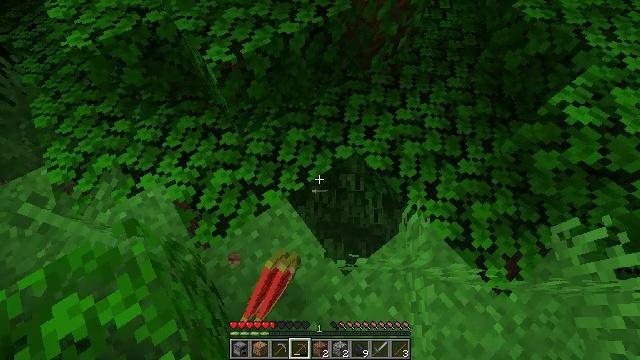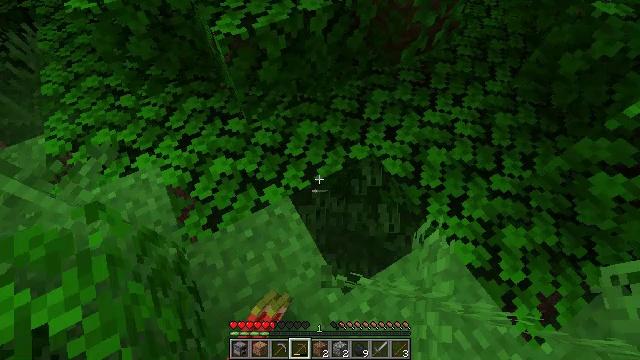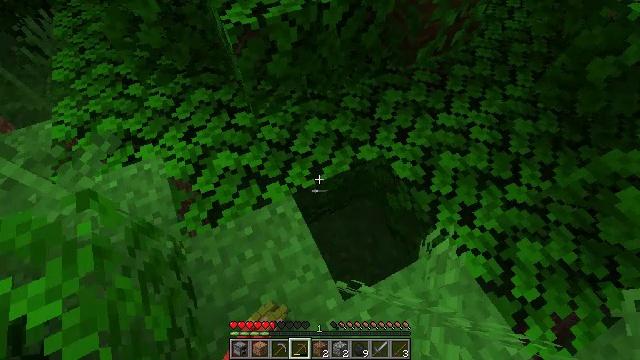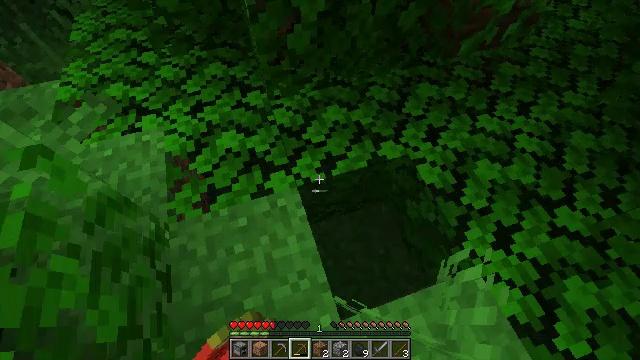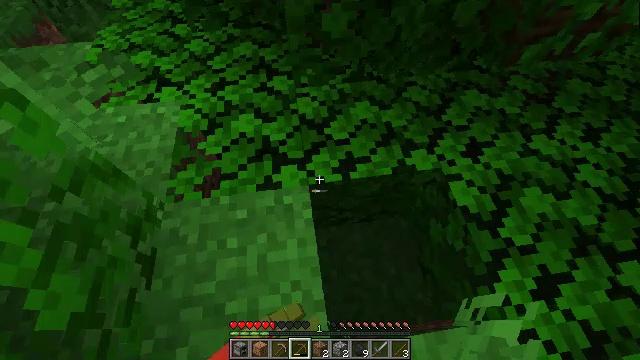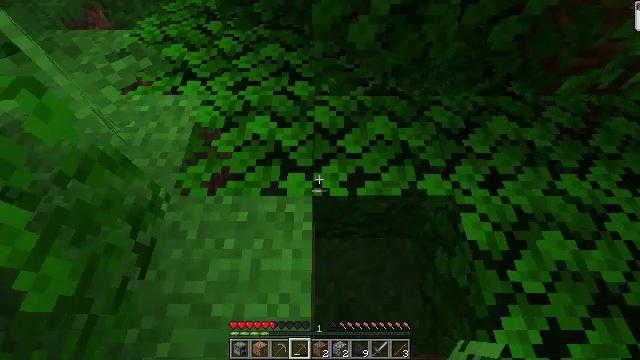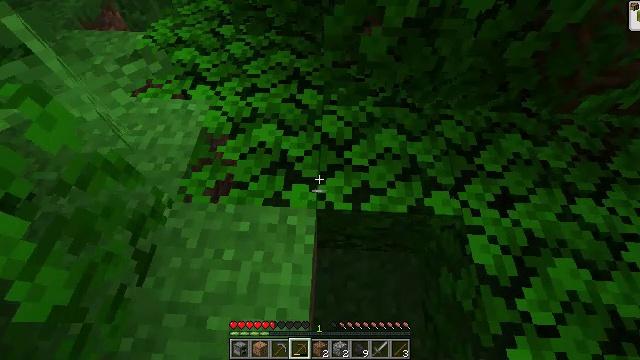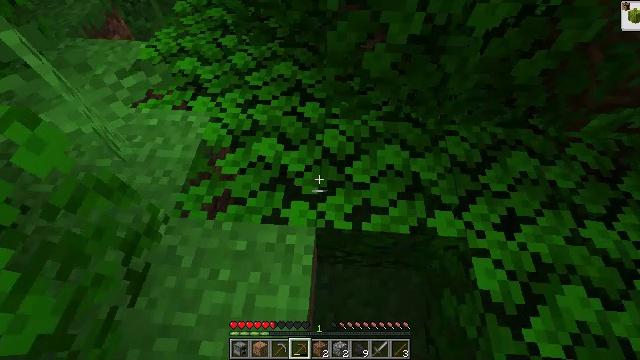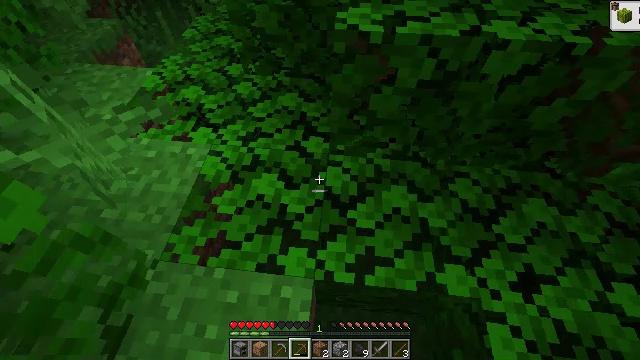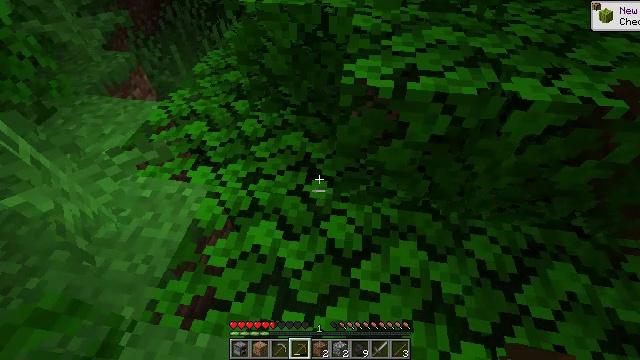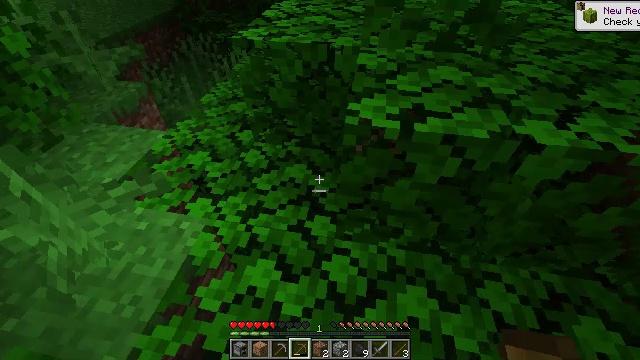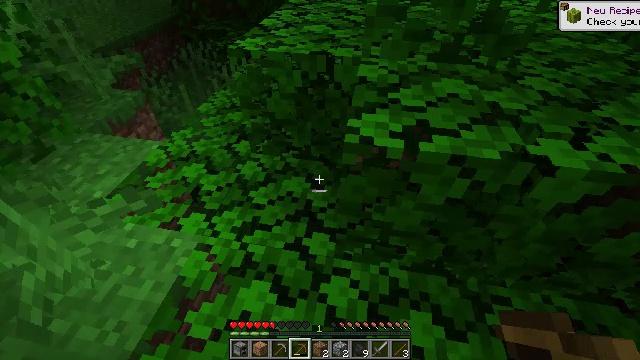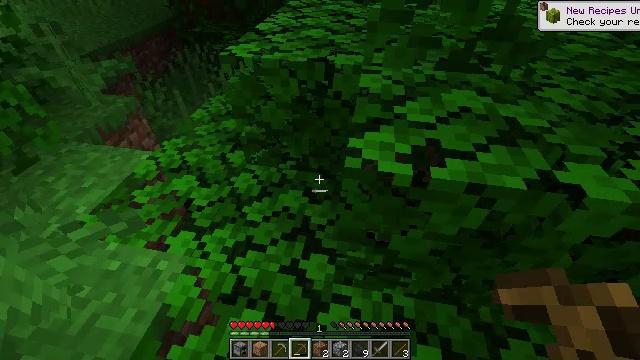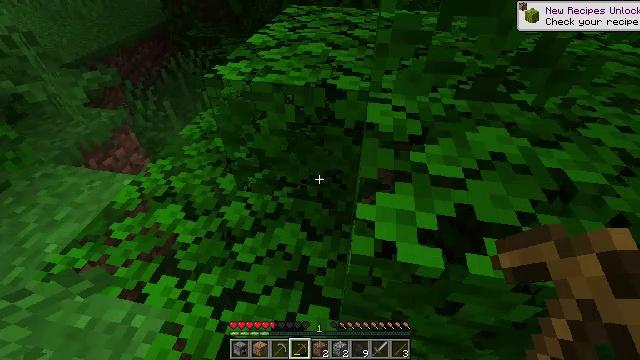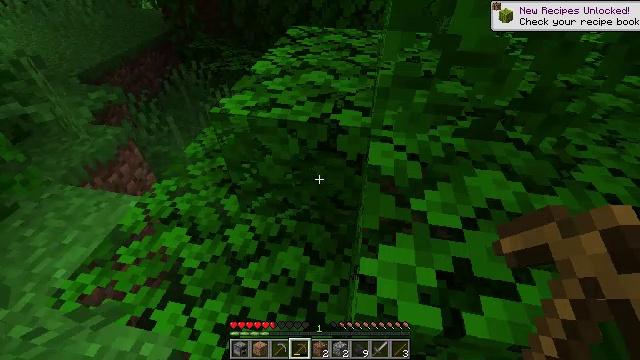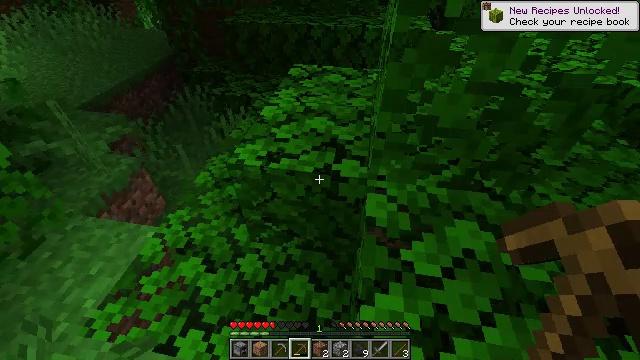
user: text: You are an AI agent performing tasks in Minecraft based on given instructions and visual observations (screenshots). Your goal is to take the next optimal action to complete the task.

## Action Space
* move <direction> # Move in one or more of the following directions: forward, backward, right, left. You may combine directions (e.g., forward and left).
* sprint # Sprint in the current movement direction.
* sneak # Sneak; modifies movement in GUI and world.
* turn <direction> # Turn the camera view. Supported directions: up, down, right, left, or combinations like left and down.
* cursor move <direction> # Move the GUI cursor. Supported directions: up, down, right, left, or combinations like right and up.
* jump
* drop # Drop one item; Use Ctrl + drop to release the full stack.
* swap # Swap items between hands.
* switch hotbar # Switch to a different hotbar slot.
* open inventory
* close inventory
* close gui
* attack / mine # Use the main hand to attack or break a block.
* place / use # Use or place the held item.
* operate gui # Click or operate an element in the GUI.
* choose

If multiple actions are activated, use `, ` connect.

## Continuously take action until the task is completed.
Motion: motion action
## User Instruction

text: Mine a melon block.
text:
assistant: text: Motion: move forward, turn left
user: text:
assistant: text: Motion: turn left
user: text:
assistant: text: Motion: turn left
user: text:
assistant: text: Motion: turn left
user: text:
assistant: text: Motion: turn left
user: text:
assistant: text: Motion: move forward, turn left
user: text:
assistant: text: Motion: move forward, turn left
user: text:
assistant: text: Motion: move forward, turn left and up
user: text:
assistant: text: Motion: move forward, turn left and up
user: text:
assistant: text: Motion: move forward, turn left and up
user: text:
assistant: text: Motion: move forward, turn up
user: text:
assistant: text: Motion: move forward
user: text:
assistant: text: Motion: move forward
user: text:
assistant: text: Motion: move forward, jump
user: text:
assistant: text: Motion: move forward, turn up, jump
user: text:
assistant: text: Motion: move forward, turn right and up, jump
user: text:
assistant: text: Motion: move forward, turn right and up, jump
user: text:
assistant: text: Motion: move forward, turn right and up, jump
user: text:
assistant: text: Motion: move forward, turn right and up, jump
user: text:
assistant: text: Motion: move forward, turn up, jump
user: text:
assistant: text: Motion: move forward, turn right and up, jump
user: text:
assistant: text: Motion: move forward, turn up, jump
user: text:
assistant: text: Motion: move forward, jump
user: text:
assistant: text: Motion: move forward, jump
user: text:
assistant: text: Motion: move forward, jump
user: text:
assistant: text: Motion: move forward, turn right and down, jump
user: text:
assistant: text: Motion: move forward, turn right and down, jump
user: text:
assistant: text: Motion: move forward, turn right, jump
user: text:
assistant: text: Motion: turn right
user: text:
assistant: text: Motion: turn right